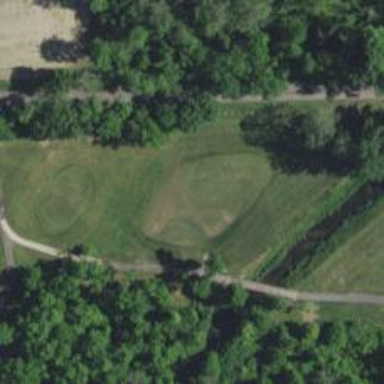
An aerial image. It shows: Golf hole.